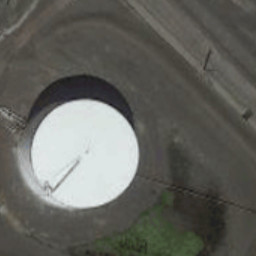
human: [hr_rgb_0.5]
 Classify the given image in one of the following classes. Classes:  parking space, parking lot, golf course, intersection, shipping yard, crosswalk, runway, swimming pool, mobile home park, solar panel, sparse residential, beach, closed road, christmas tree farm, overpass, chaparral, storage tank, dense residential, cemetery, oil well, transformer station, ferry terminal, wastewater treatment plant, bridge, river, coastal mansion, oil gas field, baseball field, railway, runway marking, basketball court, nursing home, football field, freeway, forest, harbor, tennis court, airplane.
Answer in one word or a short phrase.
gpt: storage tank